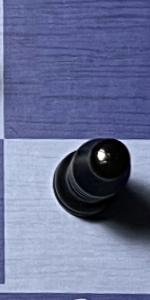
Label: Bishop_Black